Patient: sex M, age 43
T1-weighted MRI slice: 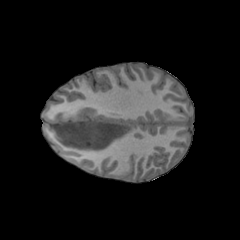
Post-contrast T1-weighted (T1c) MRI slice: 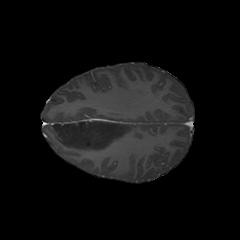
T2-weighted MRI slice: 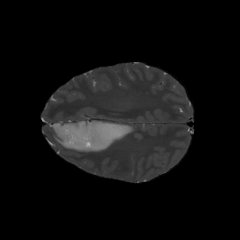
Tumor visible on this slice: yes
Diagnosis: Astrocytoma, IDH-mutant
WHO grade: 4